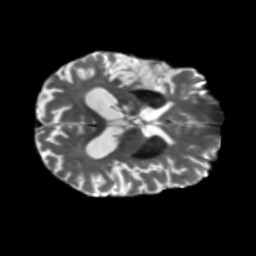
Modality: T2w
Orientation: axial
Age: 71
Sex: male
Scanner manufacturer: siemens
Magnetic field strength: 3 T
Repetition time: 5.25 s
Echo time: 0.08 s